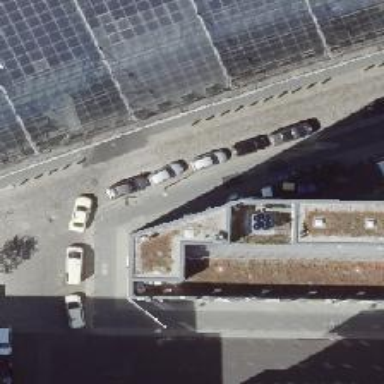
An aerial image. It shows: Living street with sidewalks on both sides and lane for parking on the right.